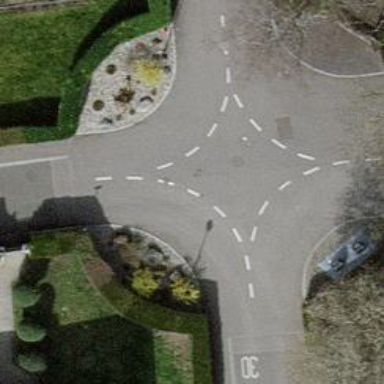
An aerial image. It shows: Mini roundabout on the road.